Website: apple
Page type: store-pickup
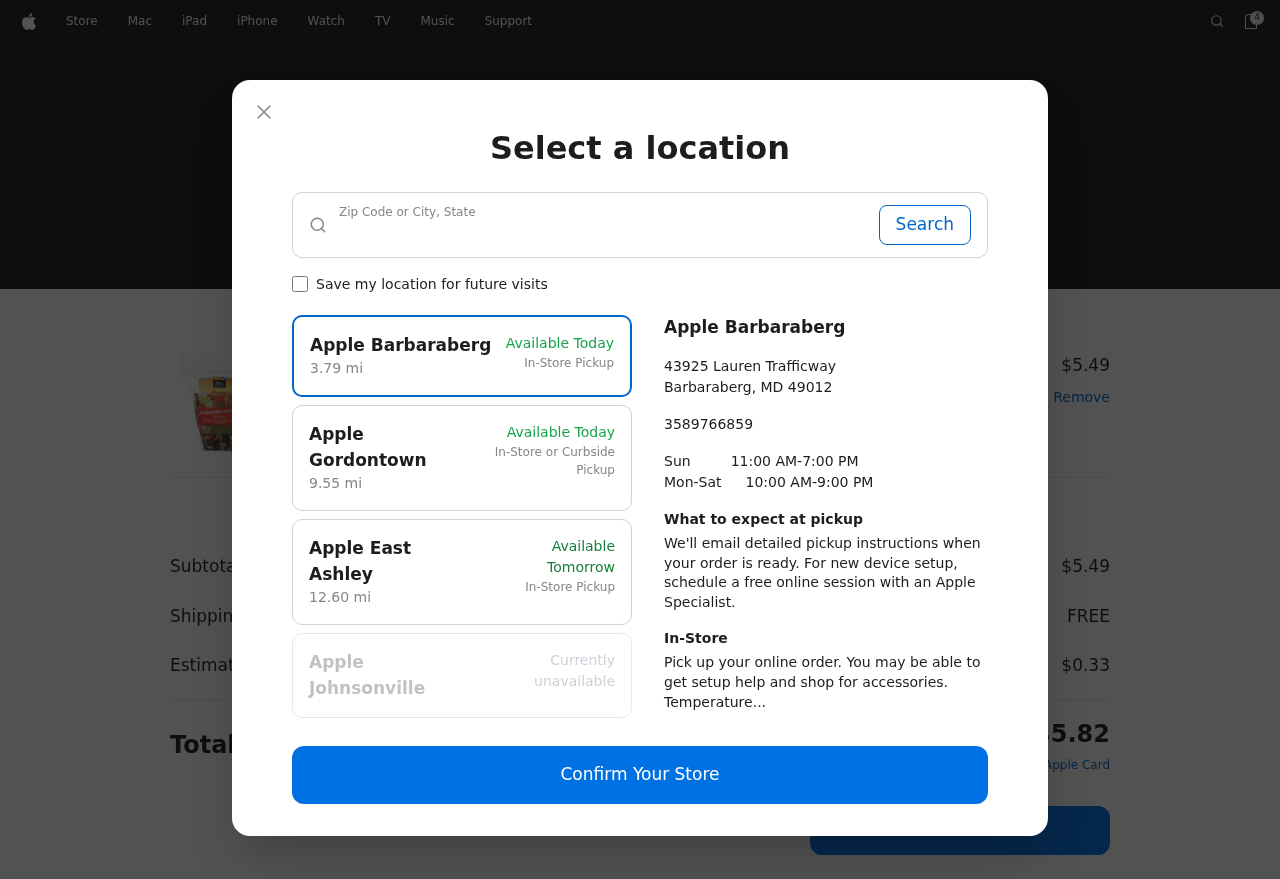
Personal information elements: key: PII_CITY_STATE
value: Matthewsmouth, MD
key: PII_LOCATION1_CITY
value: Apple Barbaraberg
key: PII_LOCATION1_CITY_STATE_ZIP
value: Barbaraberg, MD 49012
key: PII_LOCATION1_STREET
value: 43925 Lauren Trafficway
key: PII_LOCATION2_CITY
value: Apple Gordontown
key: PII_LOCATION3_CITY
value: Apple East Ashley
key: PII_LOCATION4_CITY
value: Apple Johnsonville
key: PII_PHONE
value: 3589766859
Product elements: key: PRODUCT1_NAME
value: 365 Everyday Value Trail Mix, Hodgepodge Harvest, 16 oz
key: PRODUCT1_PRICE
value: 5.49
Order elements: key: ORDER_NUM_ITEMS
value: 4
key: ORDER_TOTAL
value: $5.82
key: ORDER_SUBTOTAL
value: $5.49
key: ORDER_SHIPPING_COST
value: FREE
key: ORDER_TAX
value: $0.33
Search elements: key: SEARCH_CITY_STATE
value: Matthewsmouth, MD